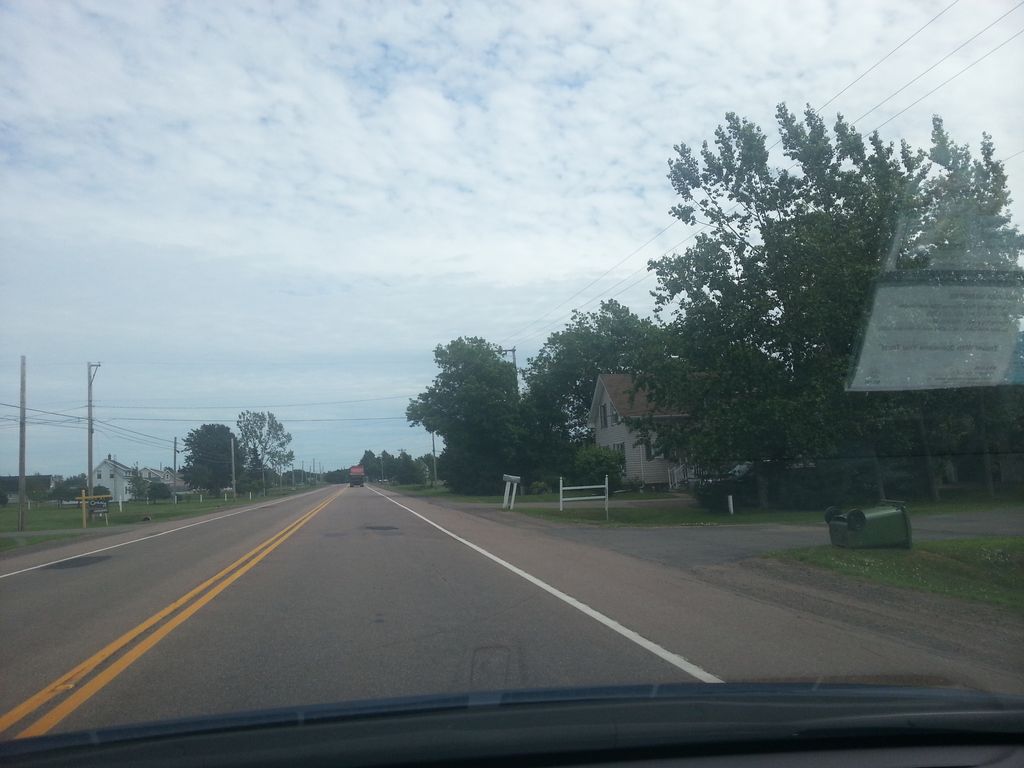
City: charlottetown